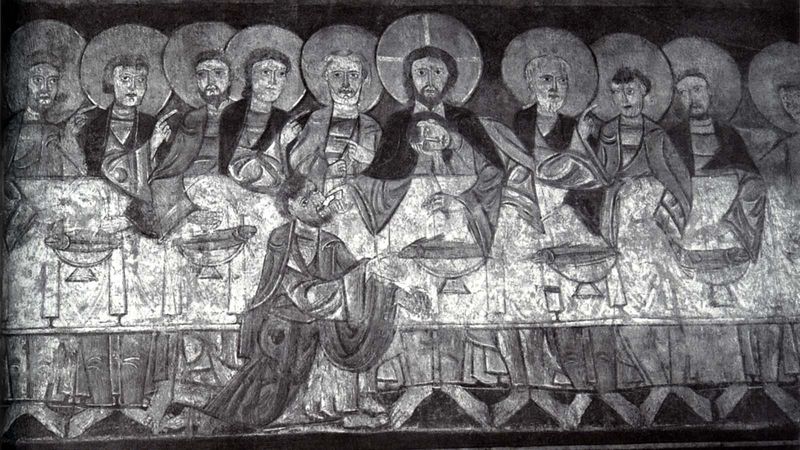
Titel: Wandmalerei aus San Baudel de Berlanga (ursprünglich)
Institution: Boston, Museum of Fine Arts
Schlagwörter: gemälde, umhang, weiß, sitzen, finger, köpfe, männer, schwarz, tisch, vordergrund, bart, falten, johannes, kleidung, teller, gesten, hände, tischdecke, tischtuch, kelch, frontal, schalen, füße, essen, wein, brot, zeigen, kreuz, schwarzweiss, knien, fisch, heiligenschein, nimbus, jesus, mittelalter, romanik, bettler, heilige, fresko, abendmahl, jünger, kelche, fische, speisung, heiligenscheine, apostel, buchmalerei, judas, abendmal, evangeliar, handzeichen, jümger, eisung, judaslohn, bildachse